Interaction volume radius: 5 \u00c5
Interaction volume height: 30 \u00c5
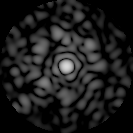
Disorder parameter: 0.8328